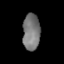
Tissue: lung
Cell type: T cells
Senescence score: 0.2383
Nuclear area (px): 615
Mean DAPI intensity: 120.634